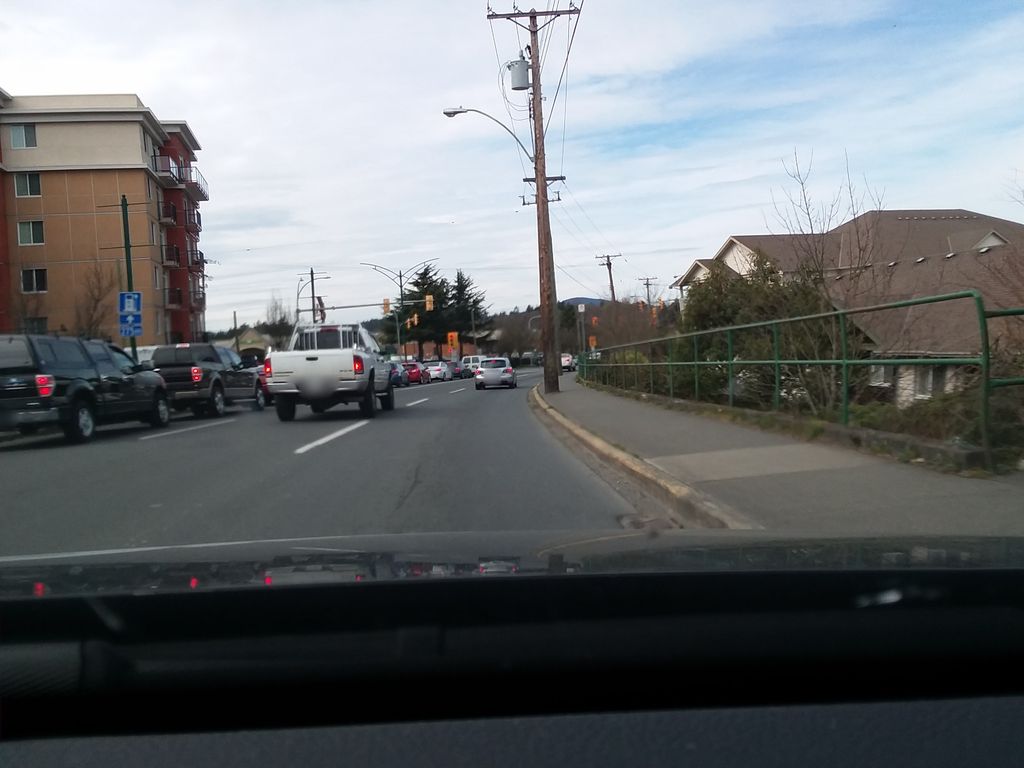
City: victoria